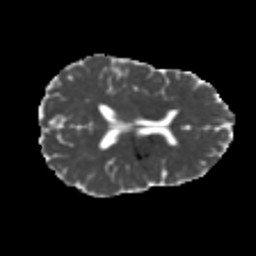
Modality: MD
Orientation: axial
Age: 24
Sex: female
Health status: healthy
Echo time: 0.074 s